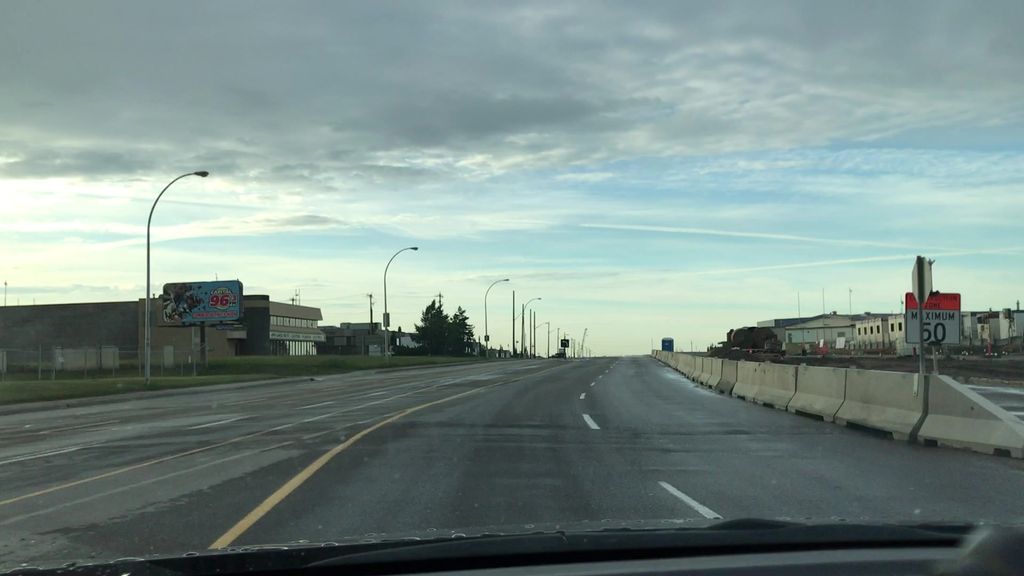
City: edmonton